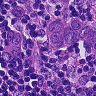
Metastatic tissue present: yes